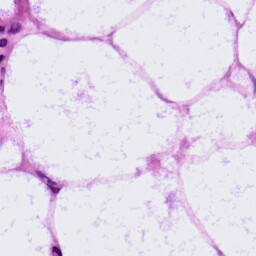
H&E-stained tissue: LymphNode